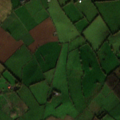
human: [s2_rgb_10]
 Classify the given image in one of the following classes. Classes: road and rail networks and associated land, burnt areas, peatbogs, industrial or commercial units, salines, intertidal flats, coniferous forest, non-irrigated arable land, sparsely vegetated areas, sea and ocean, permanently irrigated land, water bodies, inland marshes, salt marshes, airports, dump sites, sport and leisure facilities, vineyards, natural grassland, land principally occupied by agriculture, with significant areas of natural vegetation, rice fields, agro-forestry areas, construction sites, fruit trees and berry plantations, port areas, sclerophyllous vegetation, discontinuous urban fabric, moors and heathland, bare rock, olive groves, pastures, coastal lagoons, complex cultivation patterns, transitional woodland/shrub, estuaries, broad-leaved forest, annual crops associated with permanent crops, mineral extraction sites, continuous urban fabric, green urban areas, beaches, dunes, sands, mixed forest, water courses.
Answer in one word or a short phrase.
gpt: non-irrigated arable land, pastures